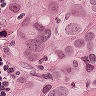
Metastatic tissue present: yes